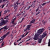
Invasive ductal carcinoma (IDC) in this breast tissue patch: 1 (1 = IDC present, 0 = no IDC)